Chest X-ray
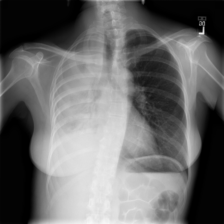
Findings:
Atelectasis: negative
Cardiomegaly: negative
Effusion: negative
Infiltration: negative
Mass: negative
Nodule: negative
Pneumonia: negative
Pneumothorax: negative
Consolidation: negative
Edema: negative
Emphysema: negative
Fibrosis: negative
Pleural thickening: negative
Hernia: negative